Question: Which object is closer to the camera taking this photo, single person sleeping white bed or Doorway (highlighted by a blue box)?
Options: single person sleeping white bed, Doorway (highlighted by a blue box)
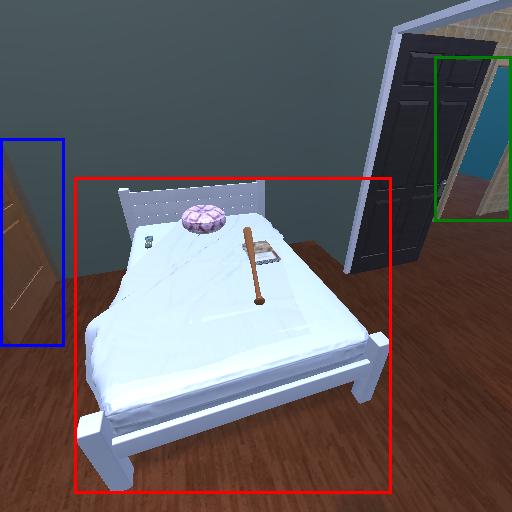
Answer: single person sleeping white bed